Field crop: maize
Growth stage: 2
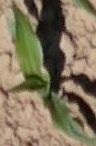
Species: maize